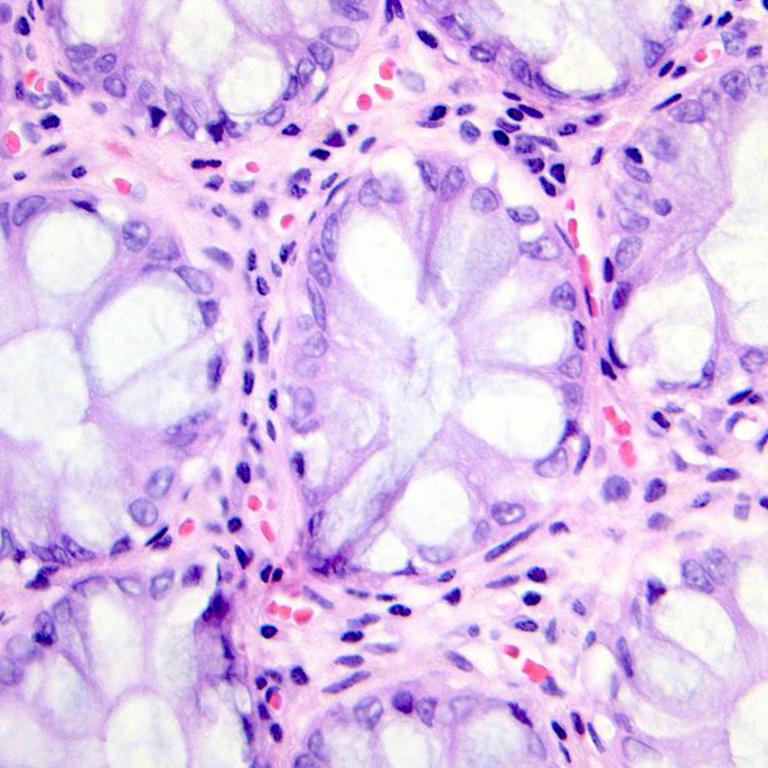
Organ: colon
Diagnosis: benign